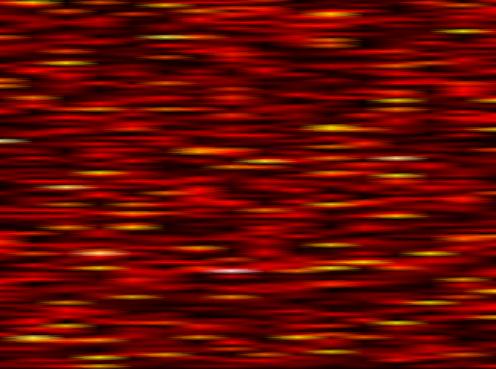
Label: FBMC